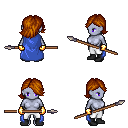
a pixel art fantasy rpg character, female body template, dark elf, purple skin, blue cape, white pants, brunette swoop hairstyle, gold gloves, black shoes, spear, four views (front, back, left, right), 2x2 character sprite sheet, small pixel art, hard edges, no anti-aliasing